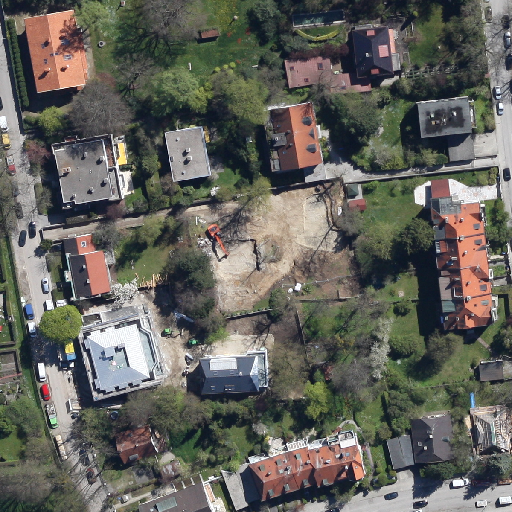
Referring expression: unpaved road